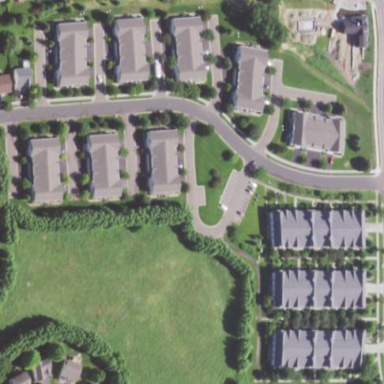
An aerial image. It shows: Condominium in residential area.